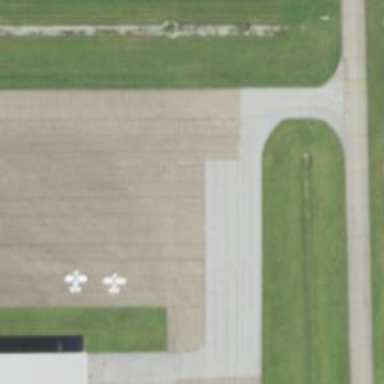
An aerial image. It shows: View of taxiway at the airport.